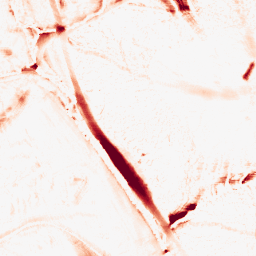
Category: morphological
Decomposition family: morphological_ellipse
Decomposition parameters: operation: opening
width: 20
height: 30
Upsampling method: sinc_hamming
Upsampling parameters: scale: 4
kernel_size: 8
Upsampling scale: 4